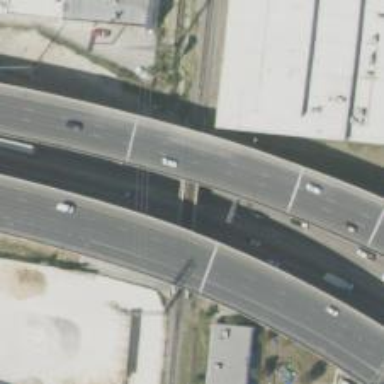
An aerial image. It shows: Motorway junction.